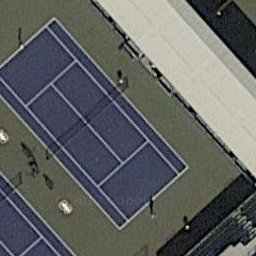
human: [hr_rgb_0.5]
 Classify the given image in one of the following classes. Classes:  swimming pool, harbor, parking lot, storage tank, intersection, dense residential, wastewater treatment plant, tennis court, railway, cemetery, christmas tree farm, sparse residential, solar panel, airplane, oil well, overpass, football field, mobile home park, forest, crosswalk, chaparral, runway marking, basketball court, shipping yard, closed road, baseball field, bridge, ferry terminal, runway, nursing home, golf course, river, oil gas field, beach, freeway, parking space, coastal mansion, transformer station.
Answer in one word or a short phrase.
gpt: tennis court